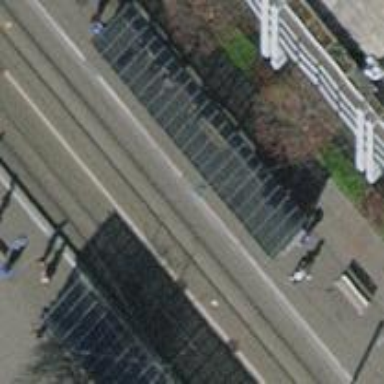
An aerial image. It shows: Shelter for public transport.